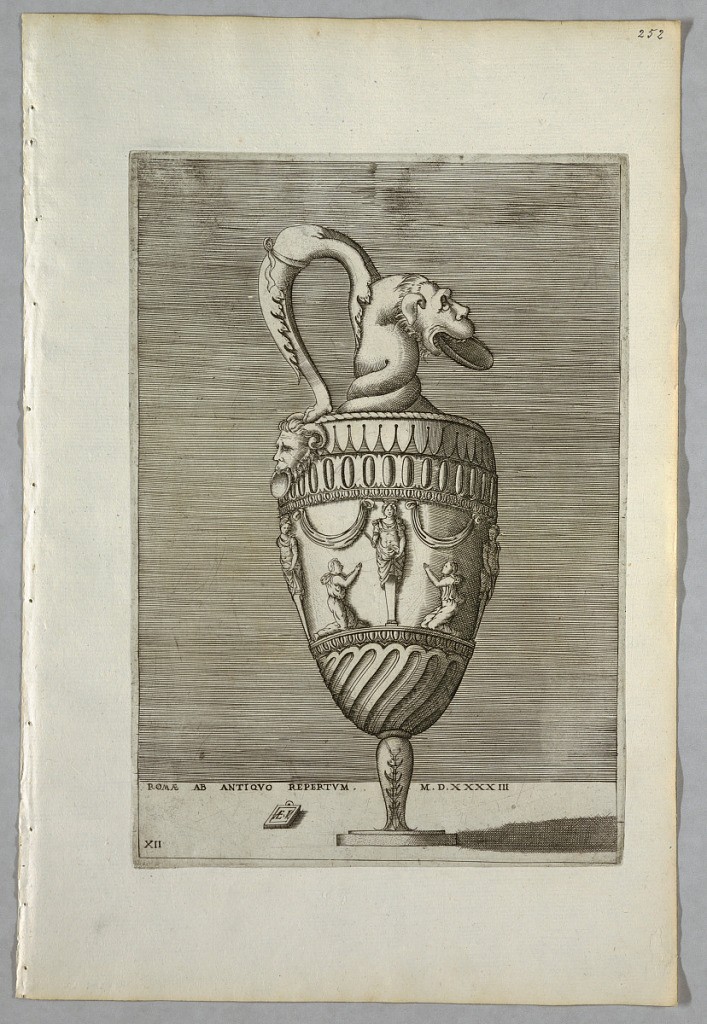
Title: Vase (Plate 12 of a Series)
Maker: Enea Vico, Italian, 1523–1567
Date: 1543
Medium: Black ink on paper
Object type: Print
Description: Vertical rectangle. An ewer, whose handle is composed of an animal foot joining a grotesque head with twisted neck holding a dish in its mouth. On the body, two figures pay homage to a herm. Inscribed below: "ROMAE AB ANTIQVO REPERTVM MD XXXXIII" and "A.E.V." on a tablet.